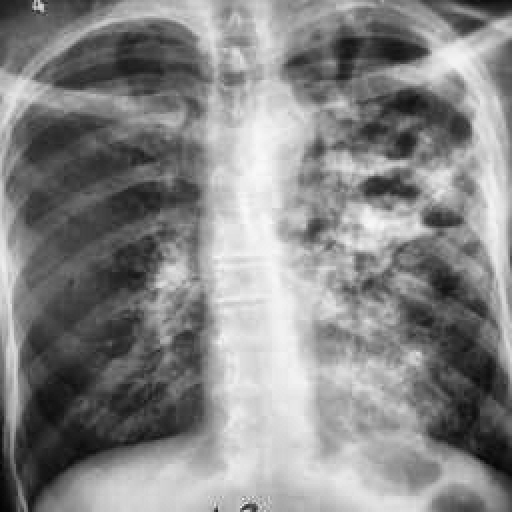
Finding: TUBERCULOSIS